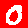
Digit: 0